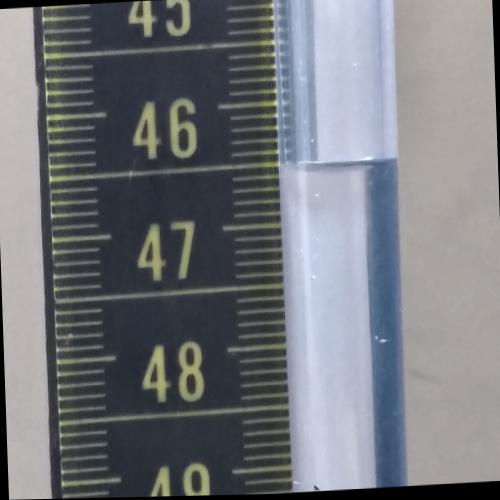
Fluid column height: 46.5 cm